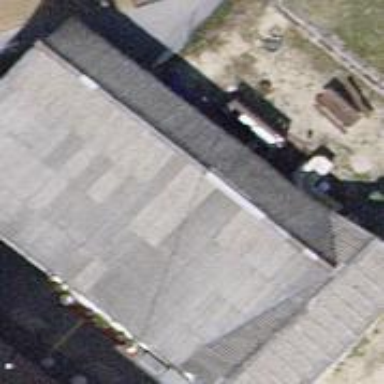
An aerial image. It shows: Shed building.